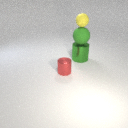
small yellow rubber sphere above large green metal cylinder